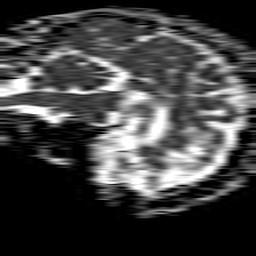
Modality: ADC
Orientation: sagittal
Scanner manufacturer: philips
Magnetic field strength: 1.5 T
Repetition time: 4.6 s
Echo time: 0.08631 s